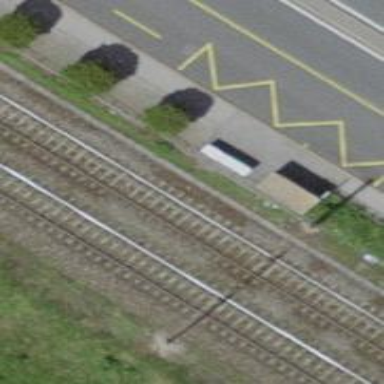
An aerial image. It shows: Bus stop with shelter. It is platform for public transport.